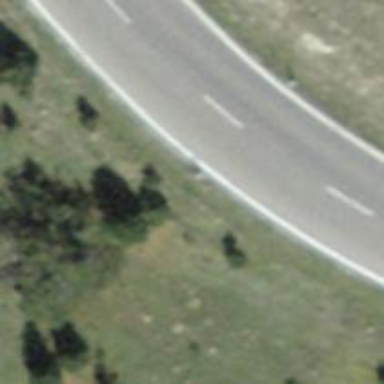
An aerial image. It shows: Secondary road with asphalt surface.